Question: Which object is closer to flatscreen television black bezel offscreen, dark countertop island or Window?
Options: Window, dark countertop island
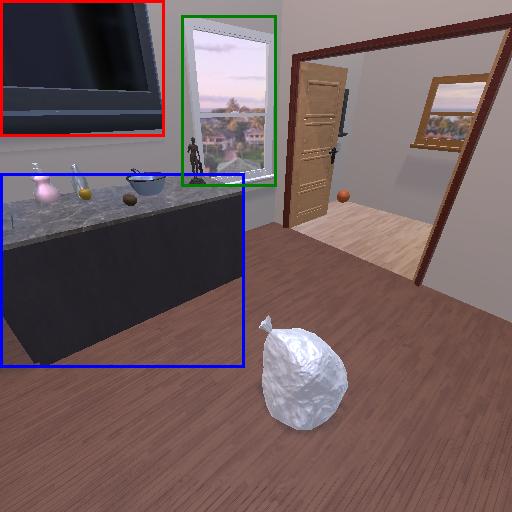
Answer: Window